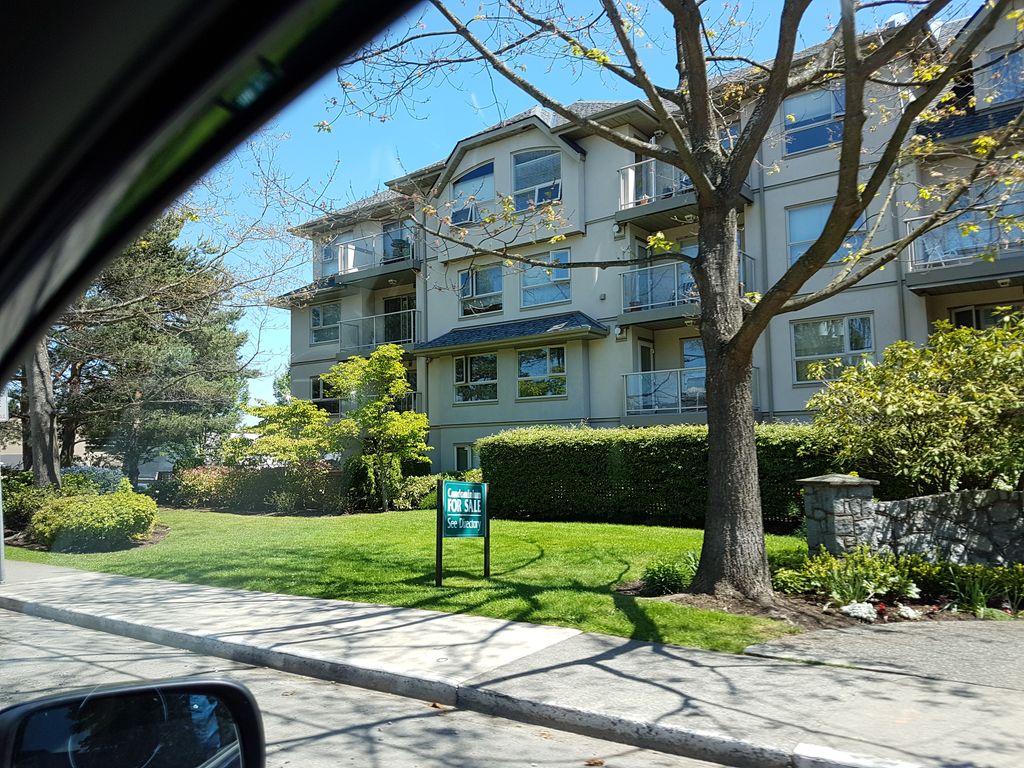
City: victoria